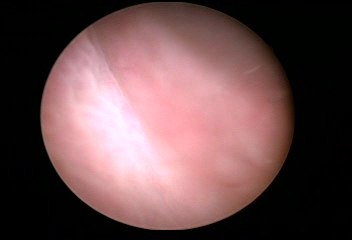
Modality: WLC
Class: Normal mucosa
Bladder cancer association: No